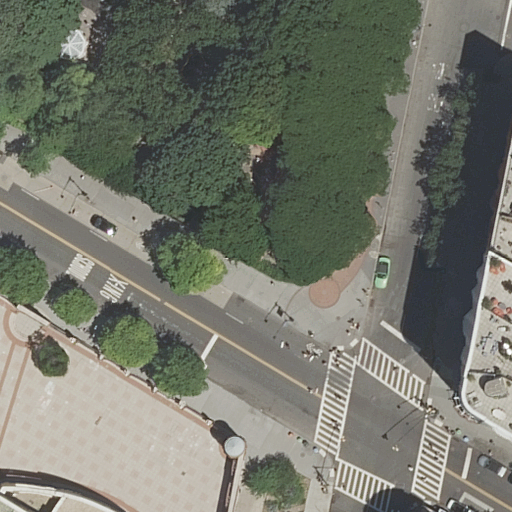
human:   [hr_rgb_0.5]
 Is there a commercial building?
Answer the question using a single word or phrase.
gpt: no

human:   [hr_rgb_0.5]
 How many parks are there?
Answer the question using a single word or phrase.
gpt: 1

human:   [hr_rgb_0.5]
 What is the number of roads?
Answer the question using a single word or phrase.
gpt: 7

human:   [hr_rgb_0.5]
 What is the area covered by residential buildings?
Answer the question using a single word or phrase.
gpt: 4455m2

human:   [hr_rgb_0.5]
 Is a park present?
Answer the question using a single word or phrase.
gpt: yes

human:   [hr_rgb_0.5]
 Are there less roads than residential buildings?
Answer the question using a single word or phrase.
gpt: no

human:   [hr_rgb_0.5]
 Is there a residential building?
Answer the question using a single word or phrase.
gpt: yes

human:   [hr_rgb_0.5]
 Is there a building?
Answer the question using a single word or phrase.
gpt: yes

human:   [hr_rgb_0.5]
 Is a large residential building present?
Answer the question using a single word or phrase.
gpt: yes

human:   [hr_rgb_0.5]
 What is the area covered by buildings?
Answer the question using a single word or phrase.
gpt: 4455m2

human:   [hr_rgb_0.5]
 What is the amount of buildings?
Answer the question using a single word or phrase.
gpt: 3

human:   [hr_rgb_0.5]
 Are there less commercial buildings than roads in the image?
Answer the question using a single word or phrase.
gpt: yes

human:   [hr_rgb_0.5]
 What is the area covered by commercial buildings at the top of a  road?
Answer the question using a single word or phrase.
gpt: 0m2

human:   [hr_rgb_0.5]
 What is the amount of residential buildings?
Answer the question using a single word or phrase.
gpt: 3

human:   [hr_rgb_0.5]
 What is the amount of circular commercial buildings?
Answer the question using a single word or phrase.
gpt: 0

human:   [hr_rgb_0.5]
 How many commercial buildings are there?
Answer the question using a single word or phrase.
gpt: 0

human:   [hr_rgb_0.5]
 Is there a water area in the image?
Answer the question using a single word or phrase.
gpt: no

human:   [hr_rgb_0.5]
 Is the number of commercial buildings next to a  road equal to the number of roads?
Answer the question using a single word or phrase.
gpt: no

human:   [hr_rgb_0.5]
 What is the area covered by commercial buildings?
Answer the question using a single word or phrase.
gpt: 0m2

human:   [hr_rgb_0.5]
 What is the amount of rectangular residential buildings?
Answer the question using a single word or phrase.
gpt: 0

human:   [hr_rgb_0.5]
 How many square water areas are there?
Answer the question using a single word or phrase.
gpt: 0

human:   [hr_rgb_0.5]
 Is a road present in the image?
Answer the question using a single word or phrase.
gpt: yes

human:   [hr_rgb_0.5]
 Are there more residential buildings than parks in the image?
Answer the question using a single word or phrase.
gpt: yes

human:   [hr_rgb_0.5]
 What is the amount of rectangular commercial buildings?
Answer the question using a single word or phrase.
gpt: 0

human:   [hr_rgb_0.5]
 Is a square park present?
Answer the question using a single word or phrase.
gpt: no

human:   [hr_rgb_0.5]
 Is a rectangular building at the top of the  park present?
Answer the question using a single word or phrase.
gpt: no

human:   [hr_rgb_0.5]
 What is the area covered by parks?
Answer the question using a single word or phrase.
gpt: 215m2

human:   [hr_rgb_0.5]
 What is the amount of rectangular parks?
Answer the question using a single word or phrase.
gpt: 1

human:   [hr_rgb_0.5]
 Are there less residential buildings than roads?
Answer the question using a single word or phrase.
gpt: yes

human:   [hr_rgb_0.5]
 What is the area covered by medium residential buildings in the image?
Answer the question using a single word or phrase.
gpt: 0m2

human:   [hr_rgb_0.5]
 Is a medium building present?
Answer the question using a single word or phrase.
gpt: no

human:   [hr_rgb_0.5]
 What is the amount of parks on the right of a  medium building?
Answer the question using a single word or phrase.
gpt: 0

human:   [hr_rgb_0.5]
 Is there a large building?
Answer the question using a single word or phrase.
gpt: yes

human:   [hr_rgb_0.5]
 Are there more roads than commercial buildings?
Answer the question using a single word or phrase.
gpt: yes

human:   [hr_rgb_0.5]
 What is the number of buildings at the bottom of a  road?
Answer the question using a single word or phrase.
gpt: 3

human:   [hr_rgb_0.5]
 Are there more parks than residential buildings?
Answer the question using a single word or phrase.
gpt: no

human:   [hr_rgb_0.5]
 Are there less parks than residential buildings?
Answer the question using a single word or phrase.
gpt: yes

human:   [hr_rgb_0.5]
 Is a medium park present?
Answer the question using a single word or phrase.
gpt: yes

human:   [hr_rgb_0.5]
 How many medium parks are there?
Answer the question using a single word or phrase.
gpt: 1

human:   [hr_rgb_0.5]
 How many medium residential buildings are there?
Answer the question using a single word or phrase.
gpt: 0

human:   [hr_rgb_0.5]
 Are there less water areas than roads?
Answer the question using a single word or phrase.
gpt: yes

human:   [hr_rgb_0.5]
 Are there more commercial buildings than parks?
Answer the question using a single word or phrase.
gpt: no

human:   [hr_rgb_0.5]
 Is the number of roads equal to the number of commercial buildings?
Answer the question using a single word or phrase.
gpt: no

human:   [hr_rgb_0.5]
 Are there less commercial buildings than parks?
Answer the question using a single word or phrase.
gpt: yes

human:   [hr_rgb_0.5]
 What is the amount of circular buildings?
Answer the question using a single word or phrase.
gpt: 0

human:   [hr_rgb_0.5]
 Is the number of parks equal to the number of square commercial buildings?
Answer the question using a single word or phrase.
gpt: no

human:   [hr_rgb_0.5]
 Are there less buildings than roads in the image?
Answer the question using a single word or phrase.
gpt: yes

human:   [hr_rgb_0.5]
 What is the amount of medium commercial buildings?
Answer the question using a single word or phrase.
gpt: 0

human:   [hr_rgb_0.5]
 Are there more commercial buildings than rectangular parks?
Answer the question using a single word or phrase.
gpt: no

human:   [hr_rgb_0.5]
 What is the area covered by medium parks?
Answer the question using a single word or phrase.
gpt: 215m2

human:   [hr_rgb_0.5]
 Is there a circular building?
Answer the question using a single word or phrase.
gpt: no

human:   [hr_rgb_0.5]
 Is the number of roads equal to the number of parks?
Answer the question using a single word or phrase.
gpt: no

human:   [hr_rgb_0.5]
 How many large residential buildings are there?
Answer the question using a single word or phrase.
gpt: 3

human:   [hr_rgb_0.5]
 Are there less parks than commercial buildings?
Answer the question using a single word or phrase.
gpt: no

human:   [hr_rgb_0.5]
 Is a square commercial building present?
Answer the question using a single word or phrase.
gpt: no

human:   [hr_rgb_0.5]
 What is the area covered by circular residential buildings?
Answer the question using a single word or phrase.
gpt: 0m2

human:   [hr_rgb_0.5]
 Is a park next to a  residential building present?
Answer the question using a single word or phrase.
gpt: yes

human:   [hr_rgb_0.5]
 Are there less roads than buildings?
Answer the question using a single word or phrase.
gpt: no

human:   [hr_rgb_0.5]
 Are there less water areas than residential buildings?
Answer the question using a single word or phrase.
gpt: yes

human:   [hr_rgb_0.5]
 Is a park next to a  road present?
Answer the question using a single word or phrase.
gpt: yes

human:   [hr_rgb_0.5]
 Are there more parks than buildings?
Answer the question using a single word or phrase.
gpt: no

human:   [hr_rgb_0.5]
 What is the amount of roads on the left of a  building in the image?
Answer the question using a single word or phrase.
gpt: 7

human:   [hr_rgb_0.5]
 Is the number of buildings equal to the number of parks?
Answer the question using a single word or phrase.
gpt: no

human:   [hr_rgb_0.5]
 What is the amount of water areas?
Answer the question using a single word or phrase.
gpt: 0